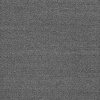
Atmospheric dust classification: dusty